Question: I'm trying to take values from a Cart(ID PK, Username PK, MenuID) table and an Order(ID PK,Username,Address) table and insert them into an OrderItem(OrderID, MenuID, OrderItemID PK) table.
Its the process of confirming the purchase. So I have to insert all the values from the cart into OrderItem and add the last inserted ID in the Order table
Here's where I'm stuck:
'insert into OrderItem (MenuID, OrderID) Values (A,B) A=(Select MenuID from Cart Where Username='Foris') B=(Select last_insert_rowid() from Order)'
I added the B and A to explain what I meant. I can't do it using using inner joins i think.
Here's an image of the database design

Thanks in advance
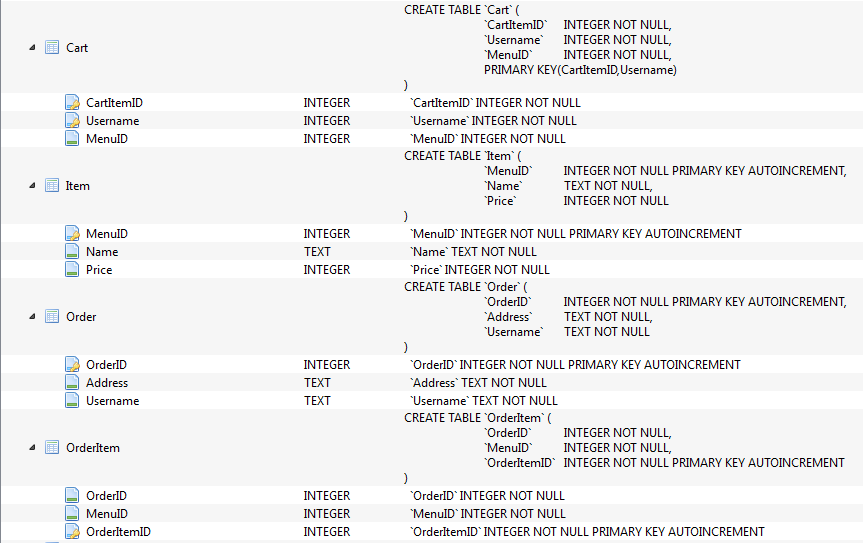
Answer: Have you tried this?
'''
insert into OrderItem (MenuID, OrderID)
Select MenuID, last_insert_rowid()
from Cart
Where Username = 'Foris';
'''
I am not sure what 'select last_insert_rowid() from Order' is supposed to be. Well, I do know, that would return all the rows in 'Order' with one column, the 'last_insert_rowid()' whatever that value might be.
The above assumes that the previous statement was an insert into 'Order'.